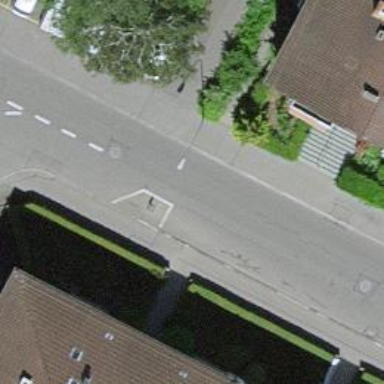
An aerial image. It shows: Traffic calming feature called choker.